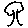
Label: tree